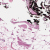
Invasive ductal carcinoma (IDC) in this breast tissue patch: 0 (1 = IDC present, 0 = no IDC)